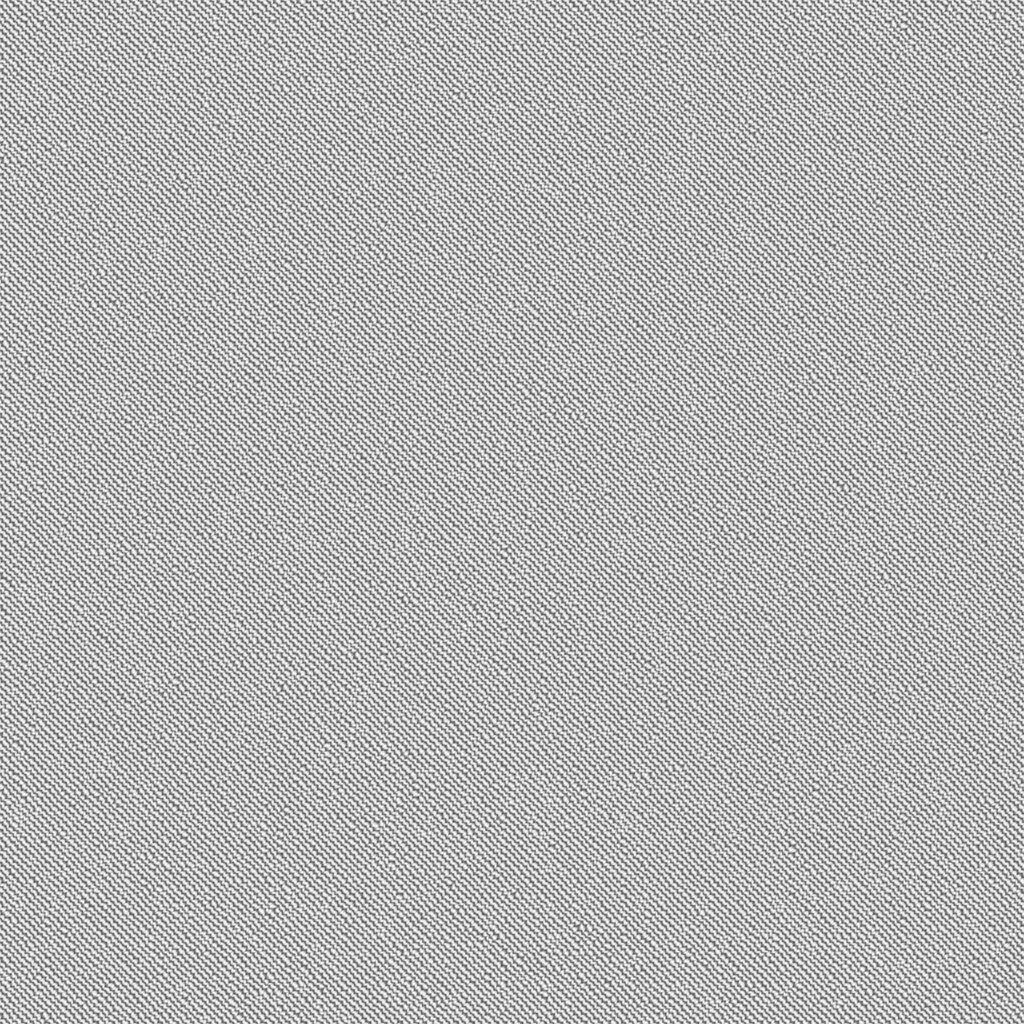
Texture map type: AmbientOcclusion